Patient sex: F
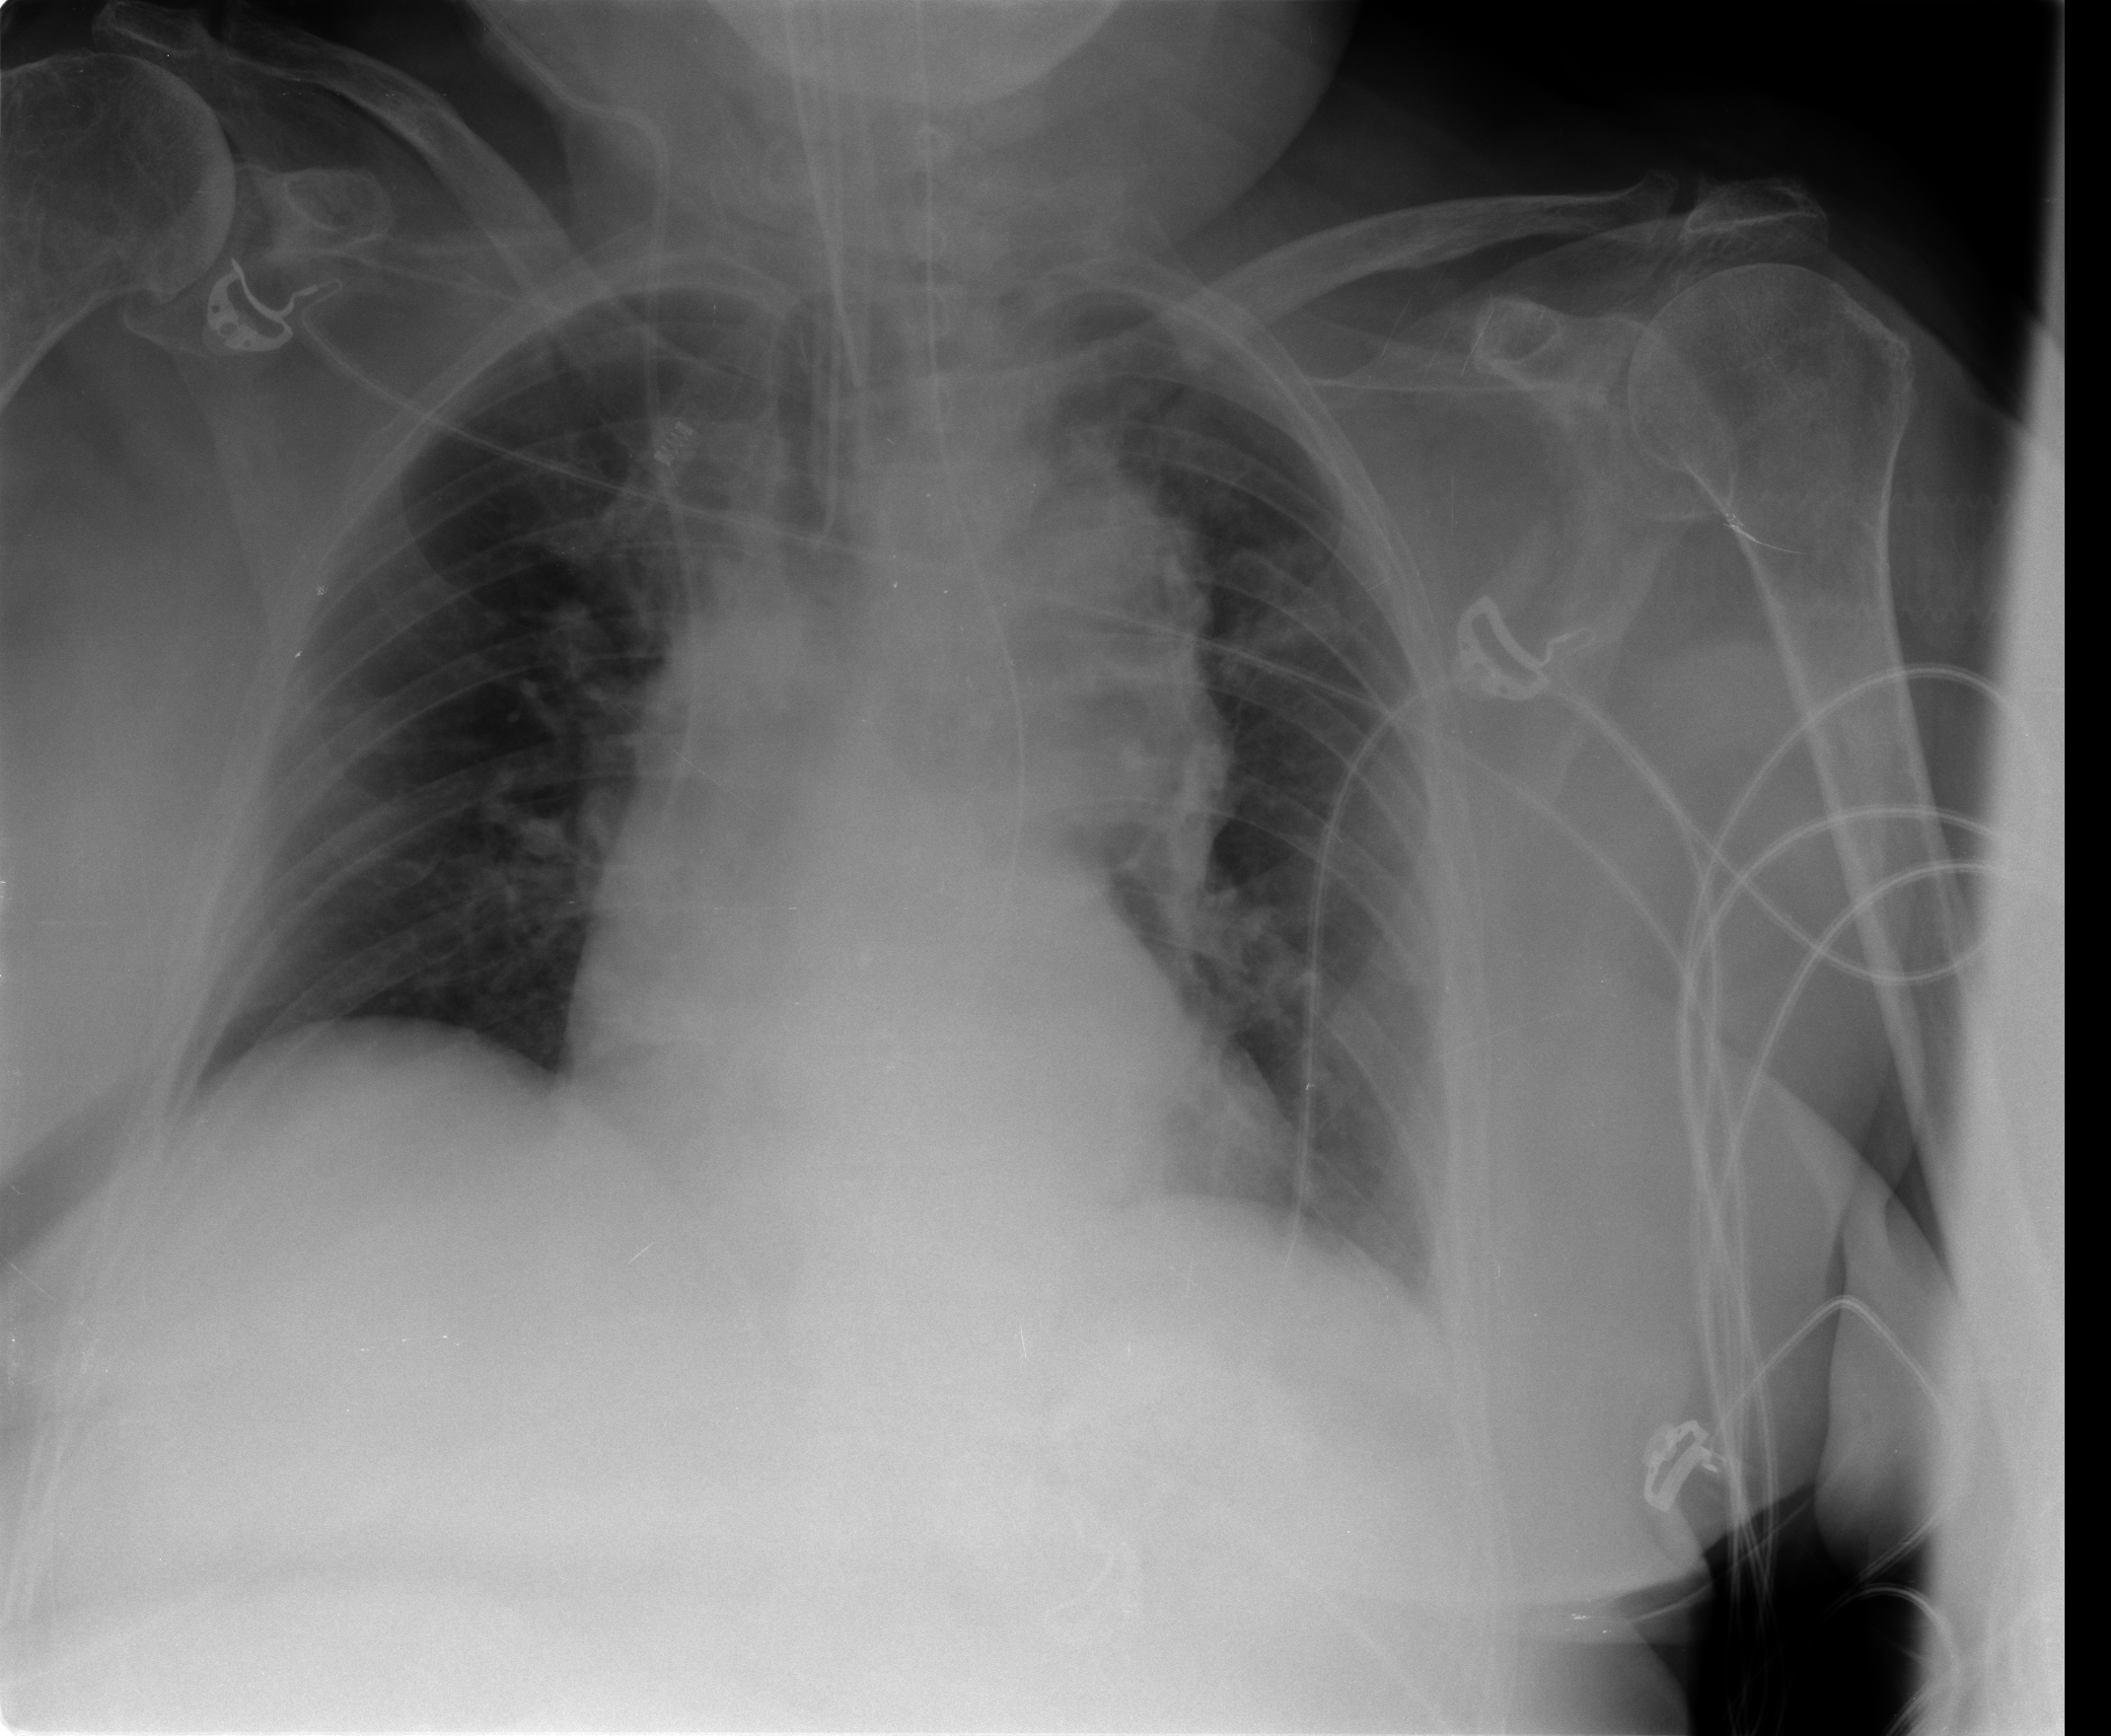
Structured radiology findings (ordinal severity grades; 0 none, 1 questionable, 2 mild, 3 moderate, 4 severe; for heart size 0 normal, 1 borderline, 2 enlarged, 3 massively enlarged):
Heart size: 0
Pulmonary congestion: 2
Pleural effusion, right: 0
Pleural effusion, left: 0
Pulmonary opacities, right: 0
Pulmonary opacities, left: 0
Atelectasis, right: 0
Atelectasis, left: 2